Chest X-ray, AP view. Patient: 71 years old, sex M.
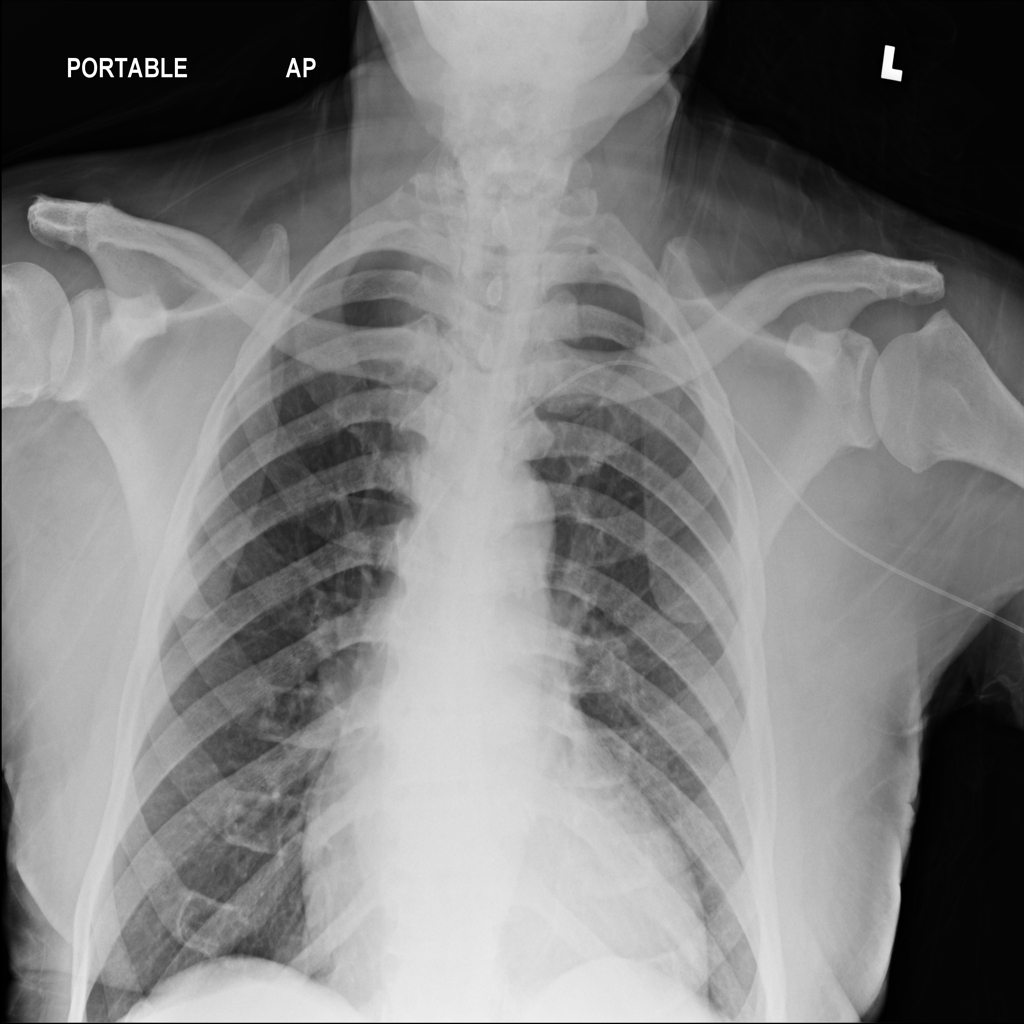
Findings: No Finding